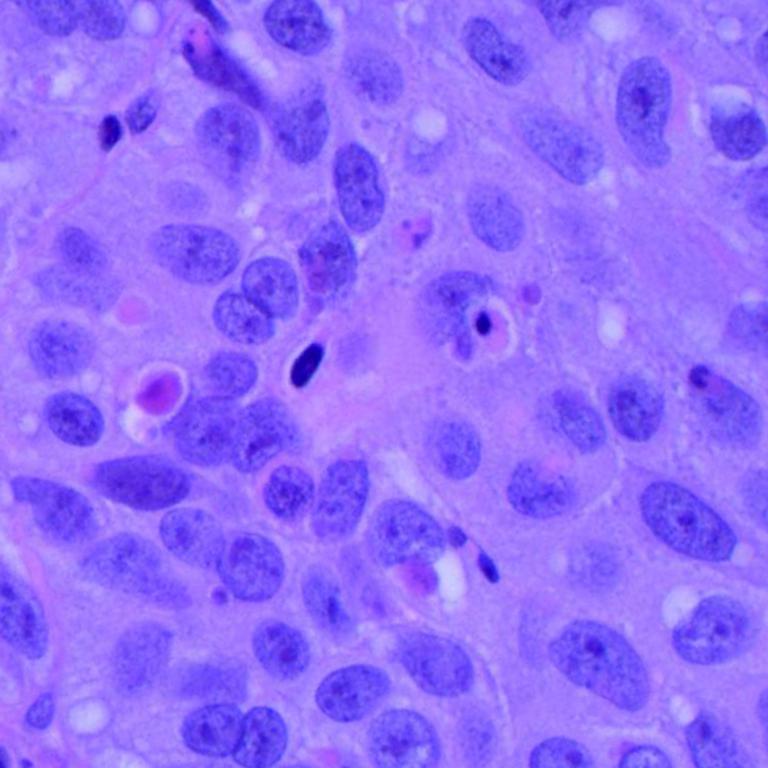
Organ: lung
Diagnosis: squamous carcinomas